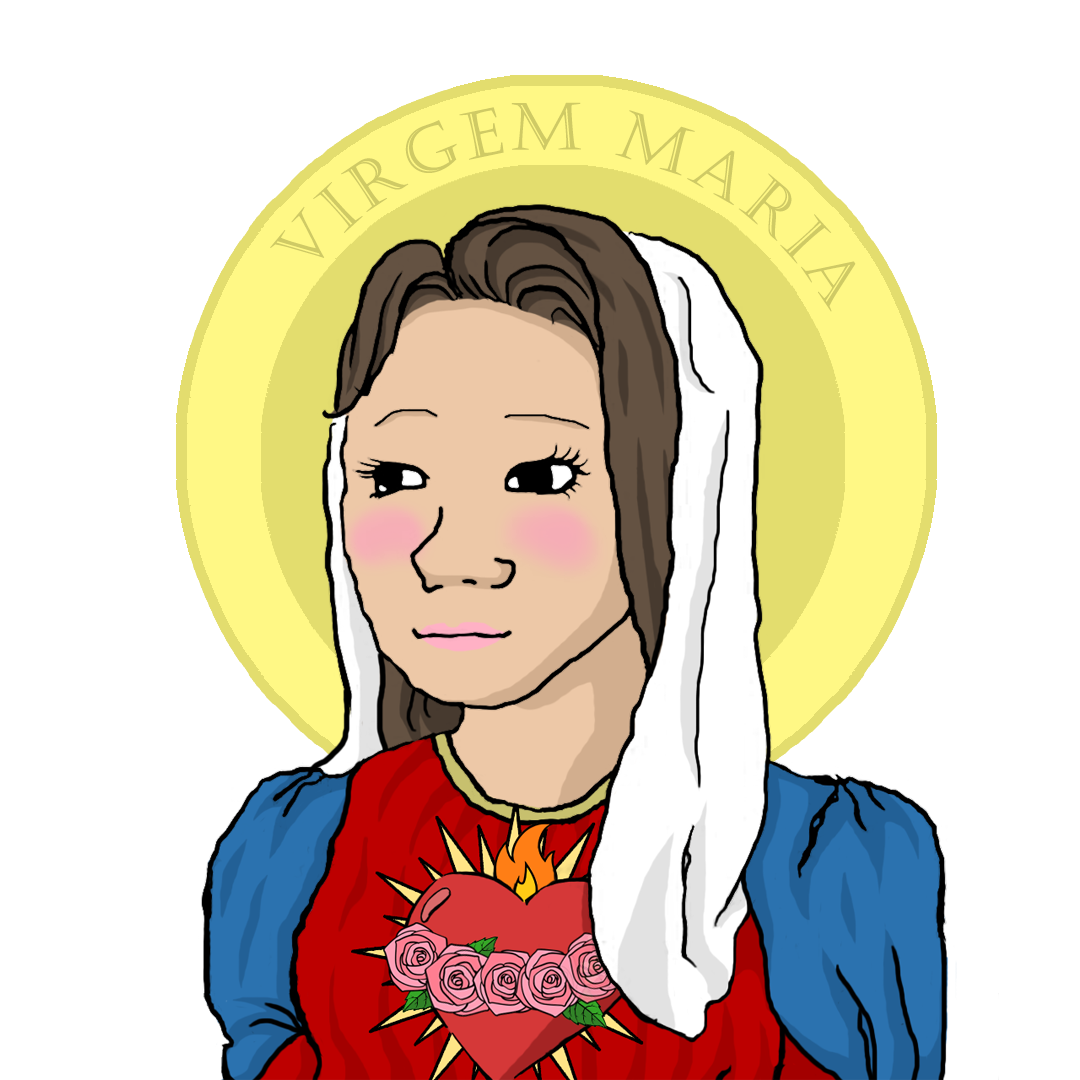
Label: 5_Trad_Wife